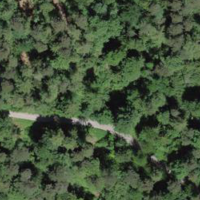
EUNIS habitat code: 44
Species observed at this site:
Lonicera acuminata